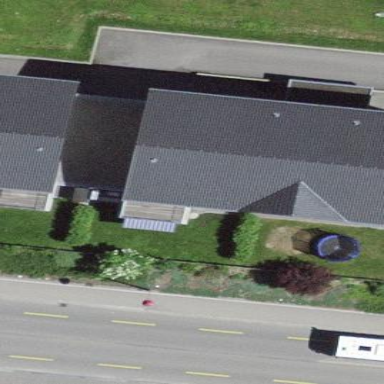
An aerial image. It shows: Residential building.